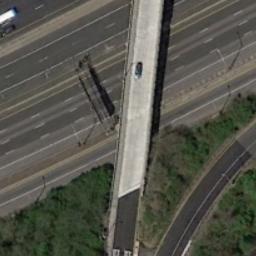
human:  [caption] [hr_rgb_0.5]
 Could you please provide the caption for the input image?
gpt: The overpass is over the roads and a grove of trees is next to the overpass .

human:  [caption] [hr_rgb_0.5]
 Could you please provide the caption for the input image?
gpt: There is a car on the overpass .

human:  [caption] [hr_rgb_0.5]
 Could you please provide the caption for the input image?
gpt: The overpass is next to some trees with some cars .

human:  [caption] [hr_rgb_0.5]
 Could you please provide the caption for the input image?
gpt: The perimeter of the overpasses is completely covered by vegetation .

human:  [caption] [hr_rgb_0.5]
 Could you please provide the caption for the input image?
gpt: There are some green trees beside the overpass .